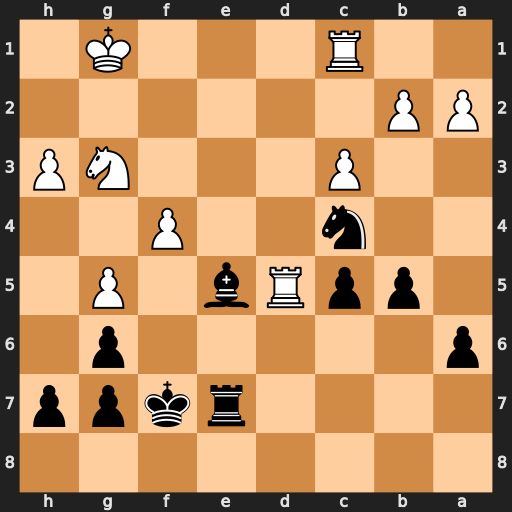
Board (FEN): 8/4rkpp/p5p1/1ppRb1P1/2n2P2/2P3NP/PP6/2R3K1
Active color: b
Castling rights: -
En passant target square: -
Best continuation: Bxf4 Rf1 Ke6